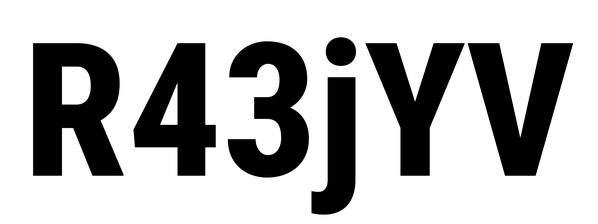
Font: Roboto_Condensed_ExtraBold